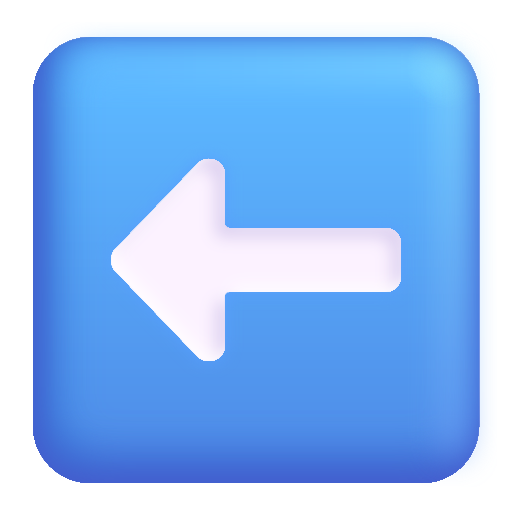
left arrow color